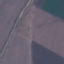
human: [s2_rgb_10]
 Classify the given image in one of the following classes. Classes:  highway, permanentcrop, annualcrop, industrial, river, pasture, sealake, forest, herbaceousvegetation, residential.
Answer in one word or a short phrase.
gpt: AnnualCrop